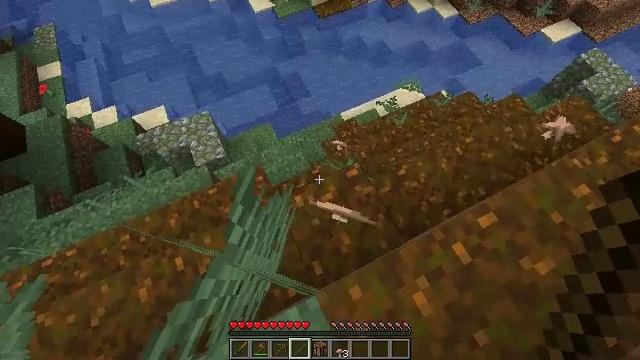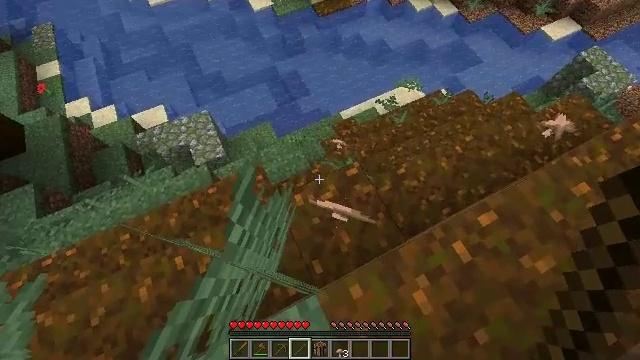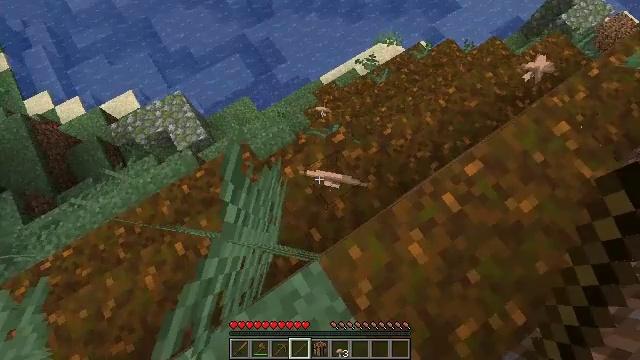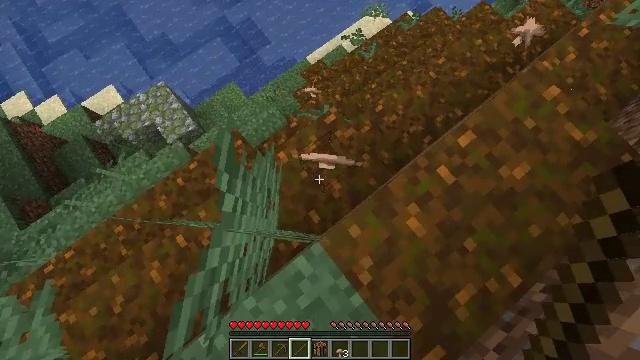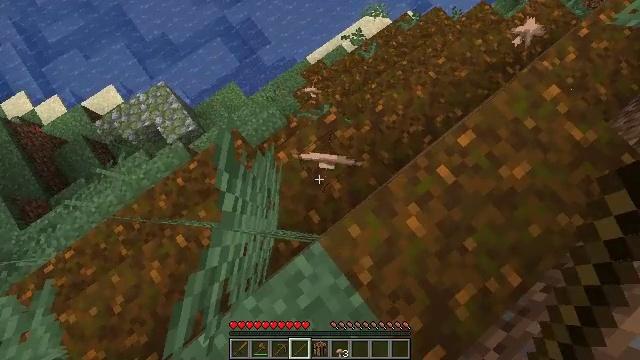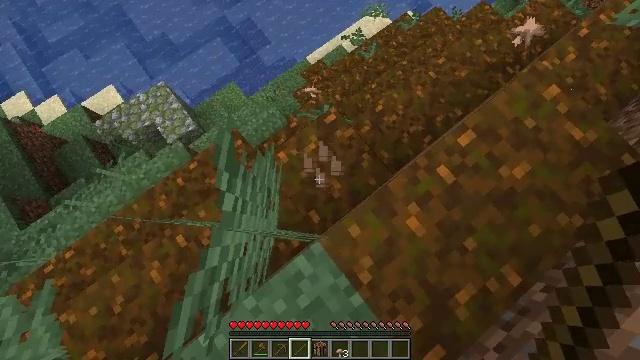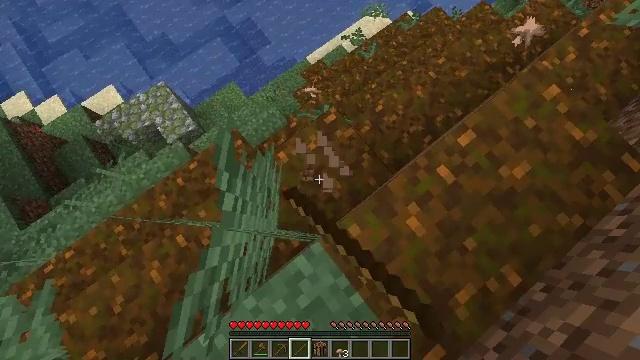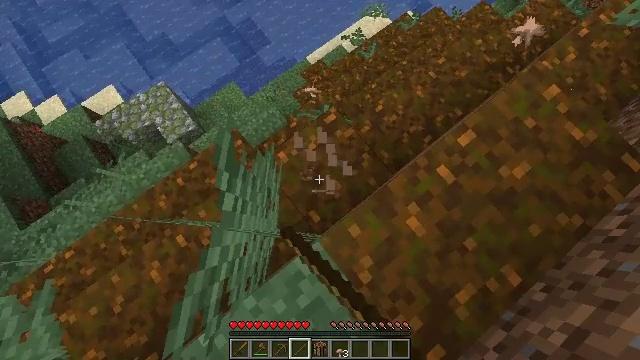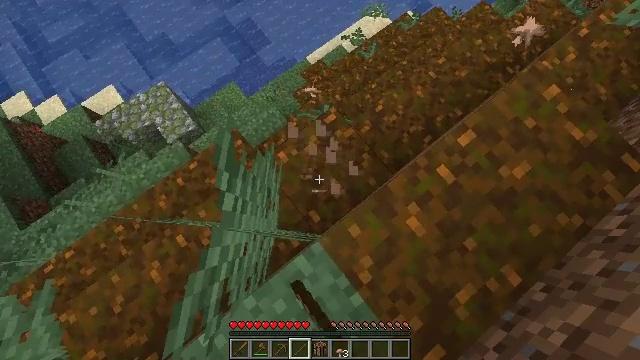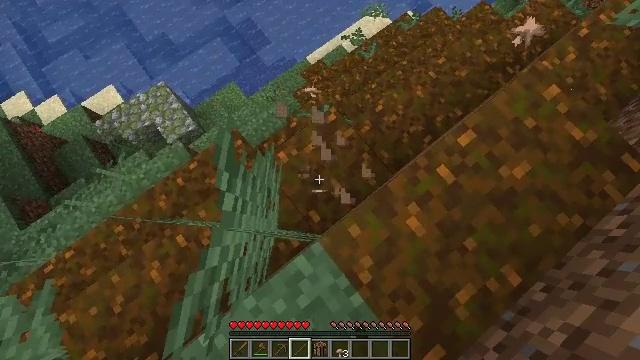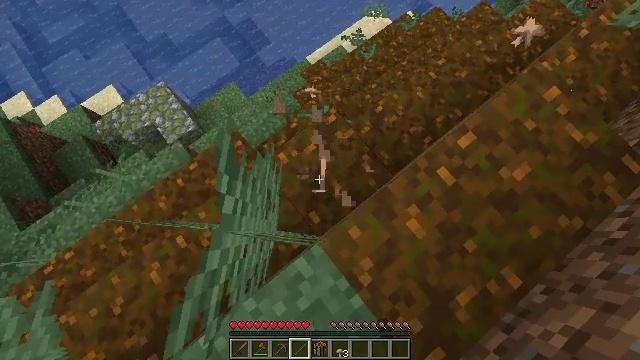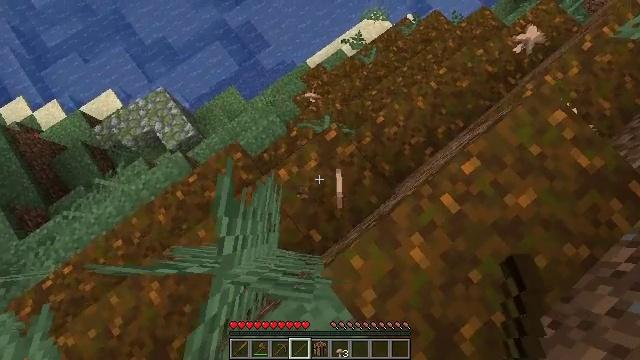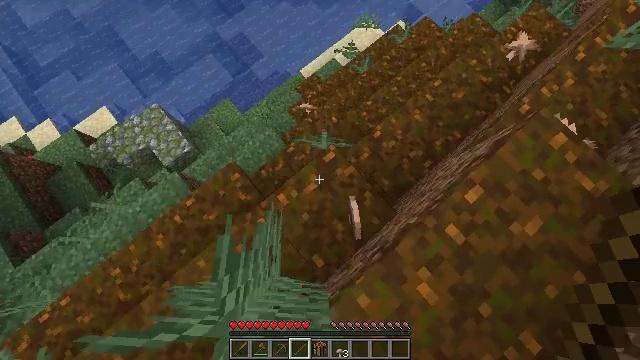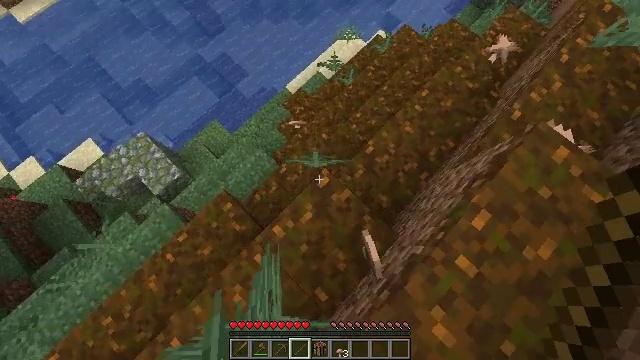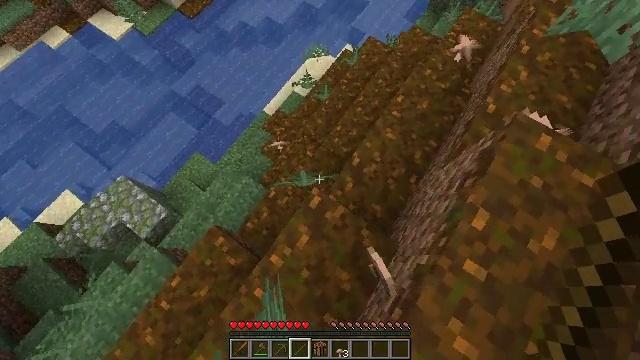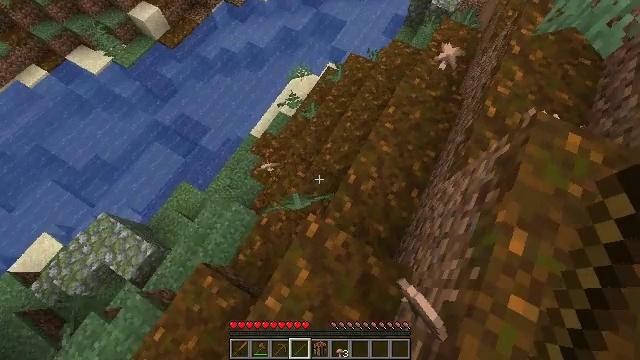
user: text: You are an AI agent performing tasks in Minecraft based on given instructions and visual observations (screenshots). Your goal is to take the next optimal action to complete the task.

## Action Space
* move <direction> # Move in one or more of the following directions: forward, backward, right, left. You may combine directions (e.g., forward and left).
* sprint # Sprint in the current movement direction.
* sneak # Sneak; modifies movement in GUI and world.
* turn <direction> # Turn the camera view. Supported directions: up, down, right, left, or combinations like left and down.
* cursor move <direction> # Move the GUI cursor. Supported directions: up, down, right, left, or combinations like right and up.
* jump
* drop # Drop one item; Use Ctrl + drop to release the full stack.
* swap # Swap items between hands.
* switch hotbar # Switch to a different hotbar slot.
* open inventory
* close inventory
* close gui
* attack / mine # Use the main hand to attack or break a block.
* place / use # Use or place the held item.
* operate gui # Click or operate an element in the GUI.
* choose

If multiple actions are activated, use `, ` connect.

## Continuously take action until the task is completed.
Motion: motion action
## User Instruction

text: Pick up the brown mushroom.
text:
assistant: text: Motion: no_op
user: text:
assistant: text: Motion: turn right and down
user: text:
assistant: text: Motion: turn right and down
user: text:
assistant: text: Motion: no_op
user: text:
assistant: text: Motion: attack / mine
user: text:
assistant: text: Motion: attack / mine
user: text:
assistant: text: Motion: no_op
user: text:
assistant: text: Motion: no_op
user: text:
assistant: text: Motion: no_op
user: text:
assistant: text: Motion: move forward
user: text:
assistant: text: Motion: move forward
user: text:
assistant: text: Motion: move forward, turn right
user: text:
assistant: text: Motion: move forward, turn right and up
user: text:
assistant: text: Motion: turn right and up
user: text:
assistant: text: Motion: turn right and up
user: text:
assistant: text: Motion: turn right and up
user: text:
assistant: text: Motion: turn right and up
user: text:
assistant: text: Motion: turn right and up
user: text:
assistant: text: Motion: turn up
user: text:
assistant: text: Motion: move right, turn right and up
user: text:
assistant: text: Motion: move right, turn right and up
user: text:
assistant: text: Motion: move right, turn up
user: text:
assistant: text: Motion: move right, turn up
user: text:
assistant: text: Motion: no_op
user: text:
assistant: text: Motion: no_op
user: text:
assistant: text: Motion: move forward
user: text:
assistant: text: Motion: move forward
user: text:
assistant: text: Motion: move forward, turn right
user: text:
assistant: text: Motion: move forward, turn right and down
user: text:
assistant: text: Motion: move forward, turn right